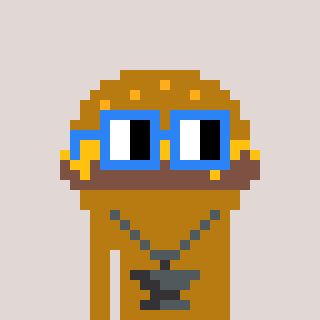
a pixel art character with square blue glasses, a burger-shaped head and a gold-colored body on a warm background